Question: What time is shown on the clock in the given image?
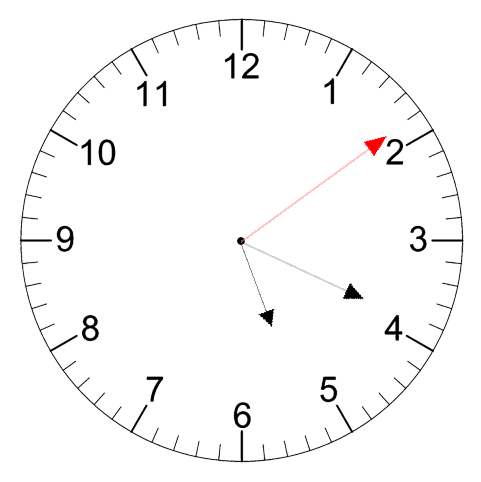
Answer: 05:19:09